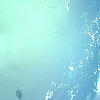
Label: water